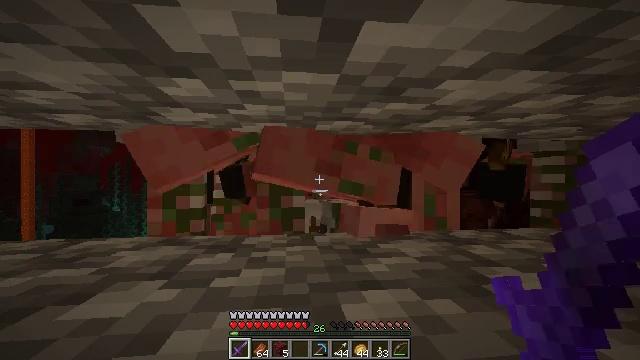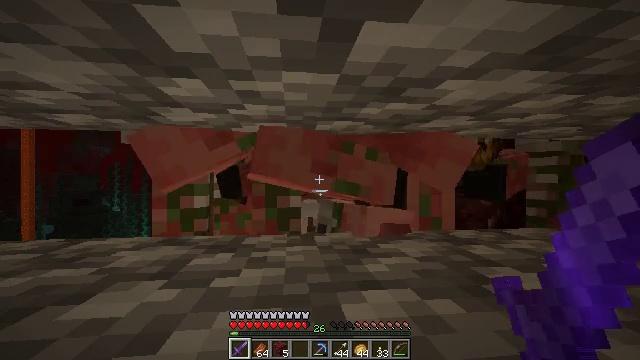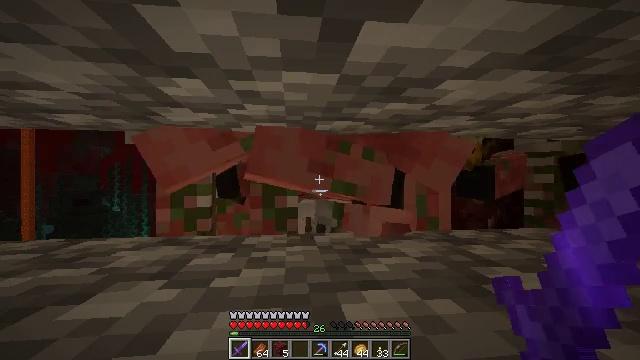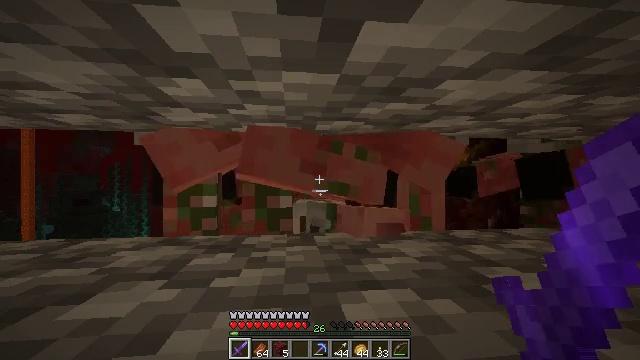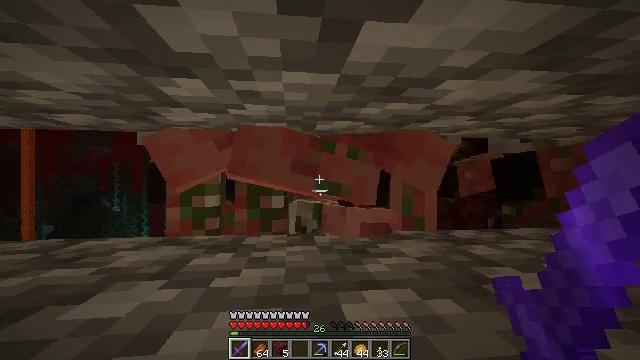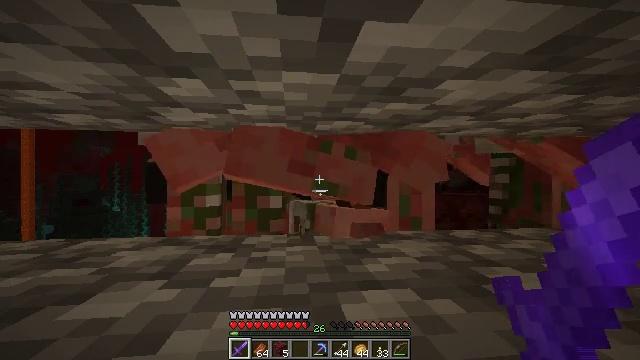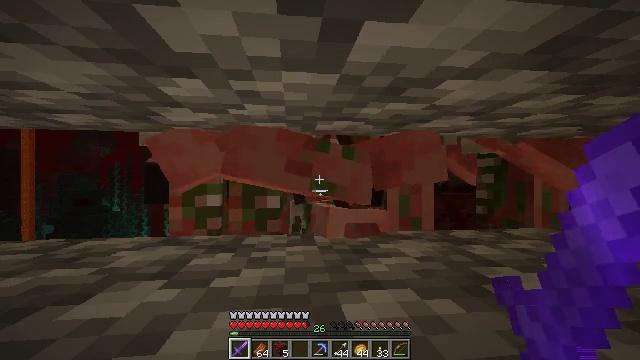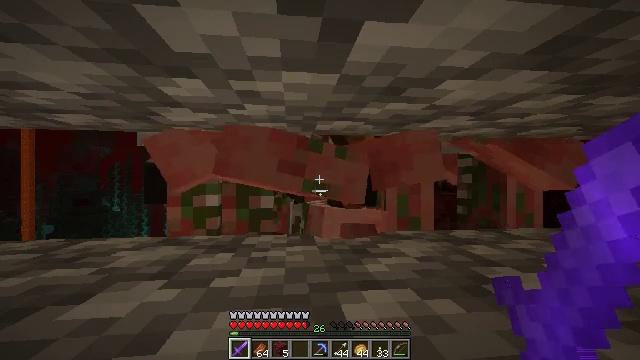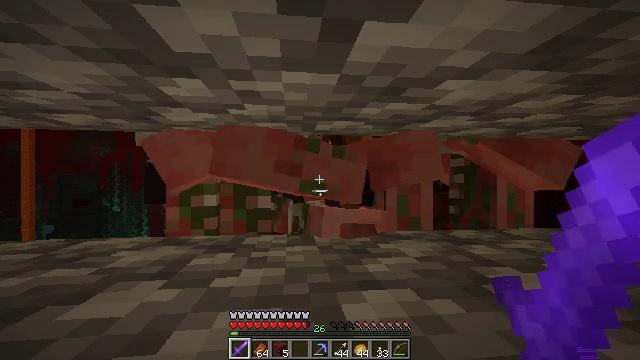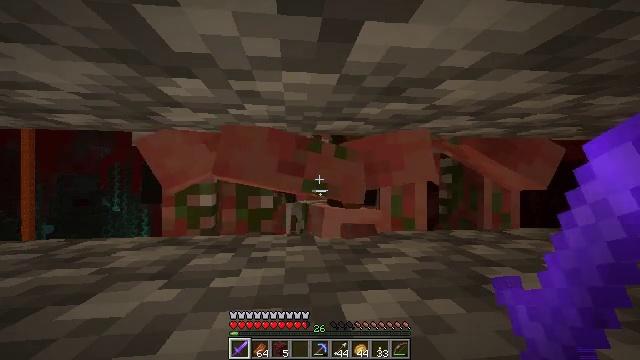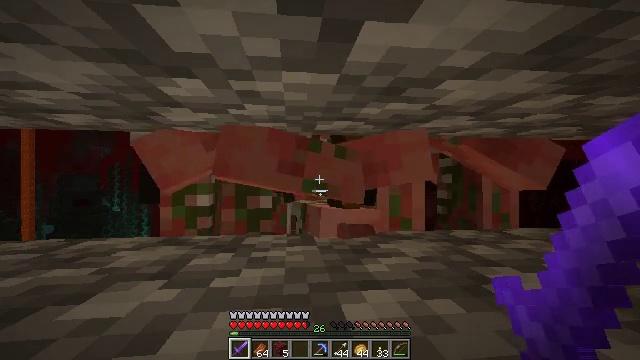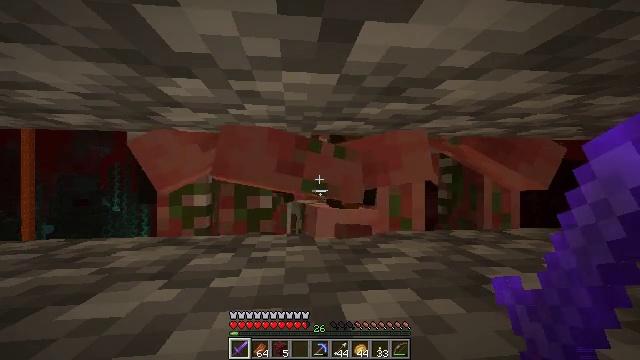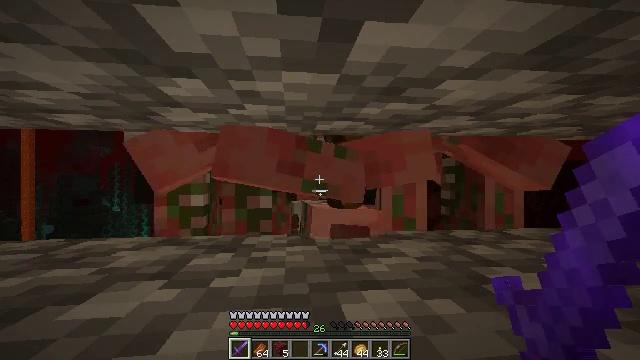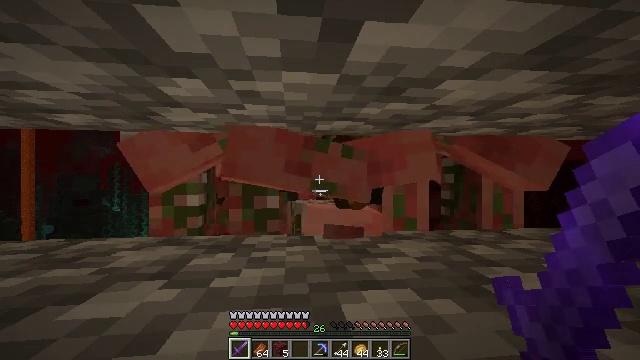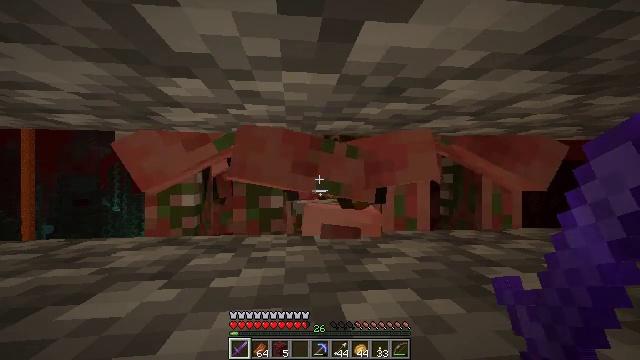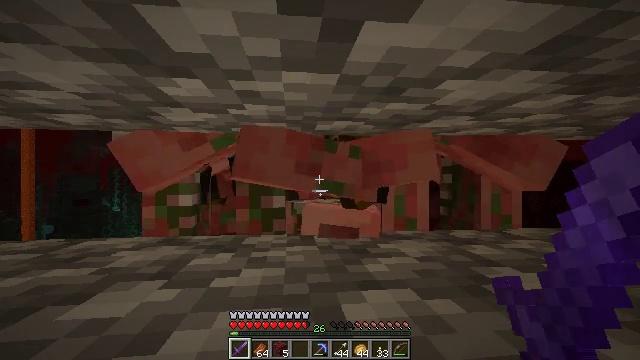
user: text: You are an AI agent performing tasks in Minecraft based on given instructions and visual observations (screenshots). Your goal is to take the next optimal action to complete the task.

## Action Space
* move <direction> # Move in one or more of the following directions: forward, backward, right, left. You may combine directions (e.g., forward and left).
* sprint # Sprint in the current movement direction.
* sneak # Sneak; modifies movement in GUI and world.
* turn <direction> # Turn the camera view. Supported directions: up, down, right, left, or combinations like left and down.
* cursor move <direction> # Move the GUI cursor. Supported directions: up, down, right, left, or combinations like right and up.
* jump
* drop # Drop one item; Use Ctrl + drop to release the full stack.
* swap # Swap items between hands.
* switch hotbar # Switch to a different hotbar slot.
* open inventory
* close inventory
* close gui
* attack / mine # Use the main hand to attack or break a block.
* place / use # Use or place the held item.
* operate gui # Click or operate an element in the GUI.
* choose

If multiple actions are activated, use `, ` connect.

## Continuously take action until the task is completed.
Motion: motion action
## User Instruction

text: Kill a zombified piglin.
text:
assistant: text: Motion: no_op
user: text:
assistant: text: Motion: no_op
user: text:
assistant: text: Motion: no_op
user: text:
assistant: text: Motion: no_op
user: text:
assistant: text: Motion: no_op
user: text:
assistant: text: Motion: no_op
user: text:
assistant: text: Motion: no_op
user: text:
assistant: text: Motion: no_op
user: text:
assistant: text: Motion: no_op
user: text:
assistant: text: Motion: no_op
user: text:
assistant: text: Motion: no_op
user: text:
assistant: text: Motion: no_op
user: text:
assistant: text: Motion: no_op
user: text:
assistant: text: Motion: no_op
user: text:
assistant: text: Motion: no_op
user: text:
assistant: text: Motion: no_op
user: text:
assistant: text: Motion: no_op
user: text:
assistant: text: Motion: no_op
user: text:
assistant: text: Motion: no_op
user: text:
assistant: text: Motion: no_op
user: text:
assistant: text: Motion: no_op
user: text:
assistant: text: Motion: no_op
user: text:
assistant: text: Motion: no_op
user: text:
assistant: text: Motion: no_op
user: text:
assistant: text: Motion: no_op
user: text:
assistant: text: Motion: no_op
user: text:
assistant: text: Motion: no_op
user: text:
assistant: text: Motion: no_op
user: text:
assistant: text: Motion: no_op
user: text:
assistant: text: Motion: no_op